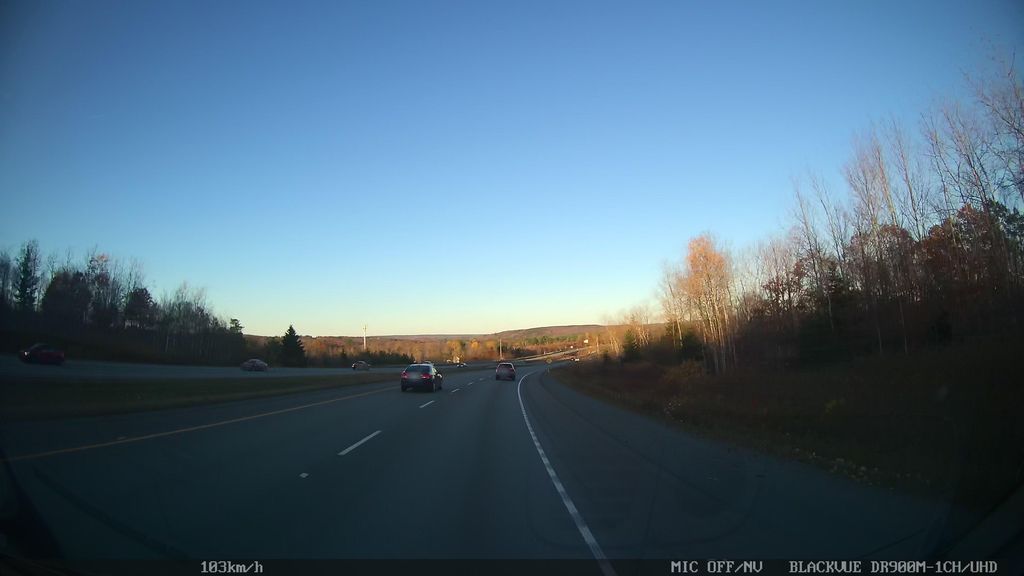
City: halifax